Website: bh-photo
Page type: cross-sells
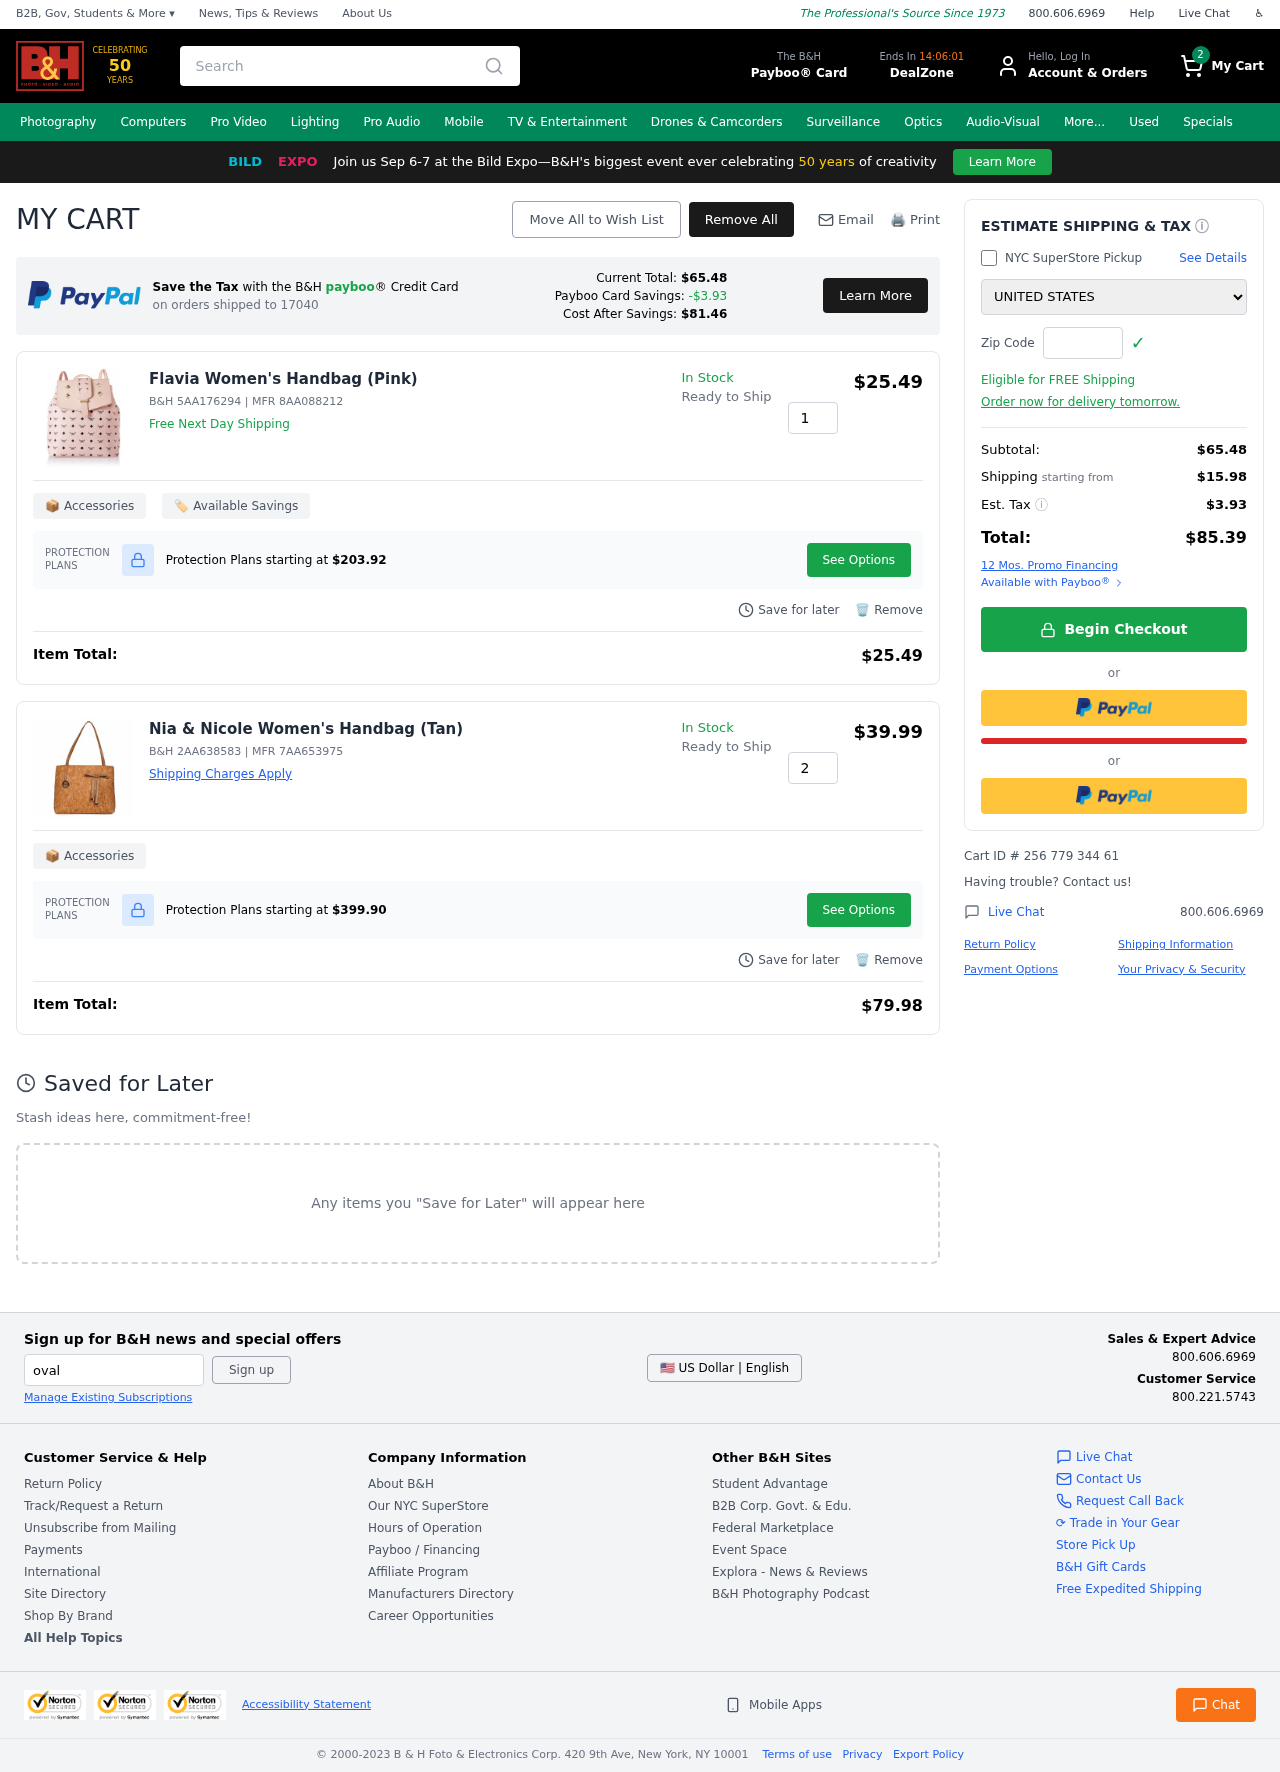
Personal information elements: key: PII_COUNTRY
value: United States
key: PII_POSTCODE
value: on orders shipped to 17040
Product elements: key: PRODUCT1_NAME
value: Flavia Women's Handbag (Pink)
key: PRODUCT1_PRICE
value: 25.49
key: PRODUCT1_QUANTITY
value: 1
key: PRODUCT2_NAME
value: Nia & Nicole Women's Handbag (Tan)
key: PRODUCT2_PRICE
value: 39.99
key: PRODUCT2_QUANTITY
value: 2
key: PRODUCT1_SKU
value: B&H 5AA176294
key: PRODUCT1_MFR
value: MFR 8AA088212
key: PRODUCT1_PROTECTION_PRICE
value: $203.92
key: PRODUCT1_ITEM_TOTAL
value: $25.49
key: PRODUCT2_SKU
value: B&H 2AA638583
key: PRODUCT2_MFR
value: MFR 7AA653975
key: PRODUCT2_PROTECTION_PRICE
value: $399.90
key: PRODUCT2_ITEM_TOTAL
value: $79.98
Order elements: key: ORDER_NUM_ITEMS
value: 2
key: PAYBOO_CURRENT_TOTAL
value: $65.48
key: ORDER_SUBTOTAL
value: $65.48
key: ORDER_SHIPPING_COST
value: $15.98
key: ORDER_TAX
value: $3.93
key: ORDER_TOTAL
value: $85.39
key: ORDER_ID
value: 256 779 344 61
Search elements: key: HEADER_SEARCH
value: Search
Other elements: key: PAYBOO_SAVINGS
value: -$3.93
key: PAYBOO_COST_AFTER_SAVINGS
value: $81.46